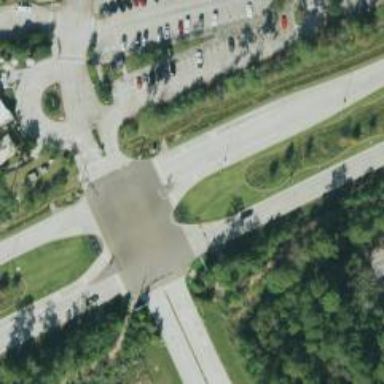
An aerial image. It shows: Secondary link road.